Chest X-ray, AP view. Patient: 29 years old, sex M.
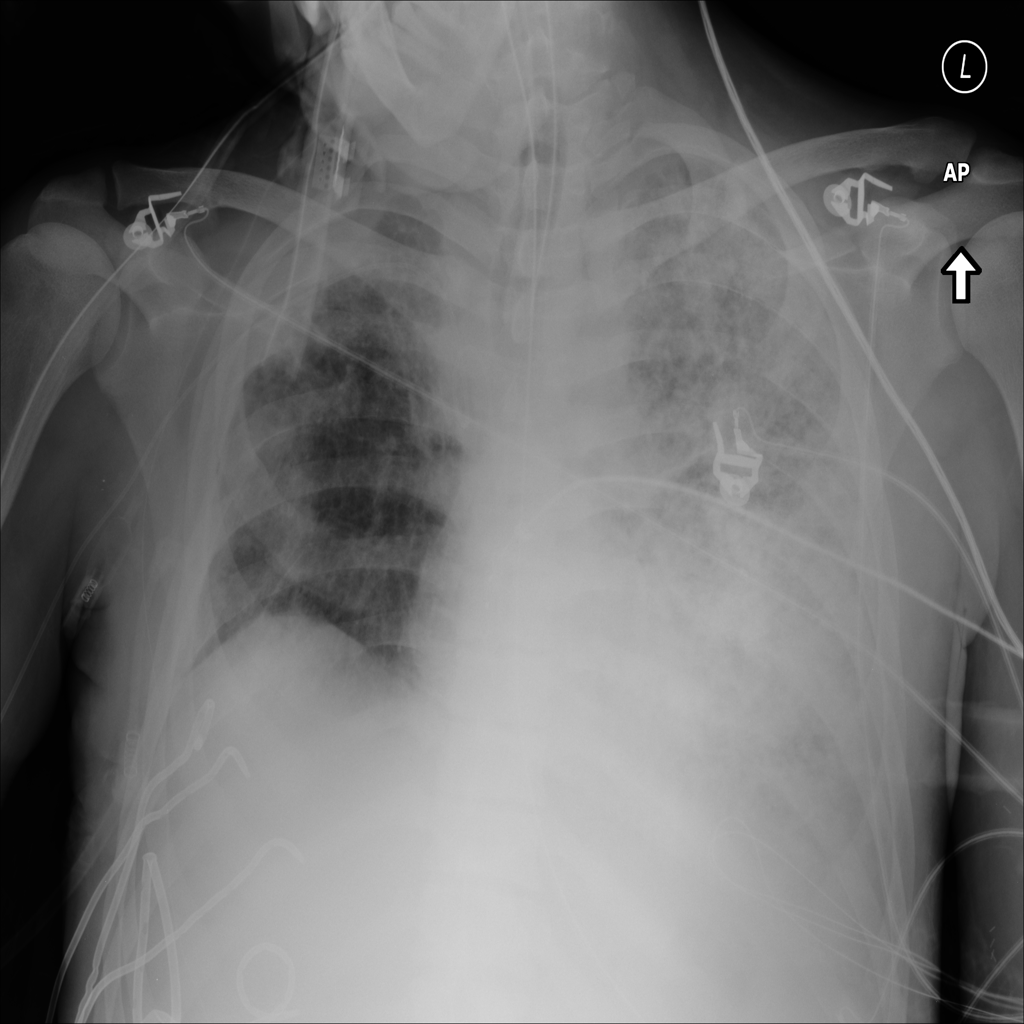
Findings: Infiltration, Pneumonia